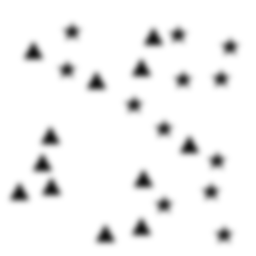
Squares: 0
Triangles: 12
Stars: 12
Total shapes: 24